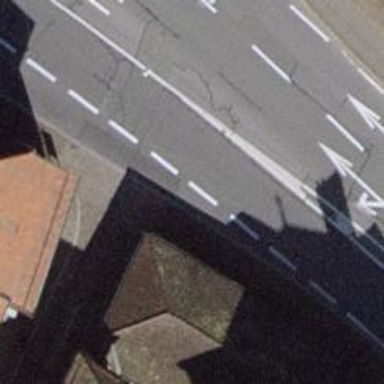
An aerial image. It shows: Bollard barrier.